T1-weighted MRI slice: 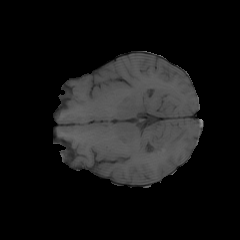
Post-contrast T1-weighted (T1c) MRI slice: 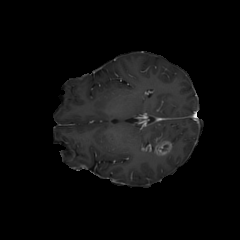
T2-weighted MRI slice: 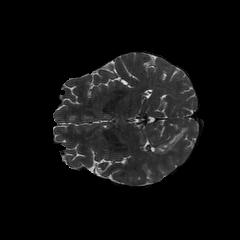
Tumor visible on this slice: yes